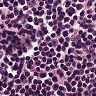
Metastatic tissue present: no